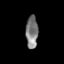
Tissue: skin
Cell type: Epithelial cells
Senescence score: 0.2711
Nuclear area (px): 387
Mean DAPI intensity: 124.961